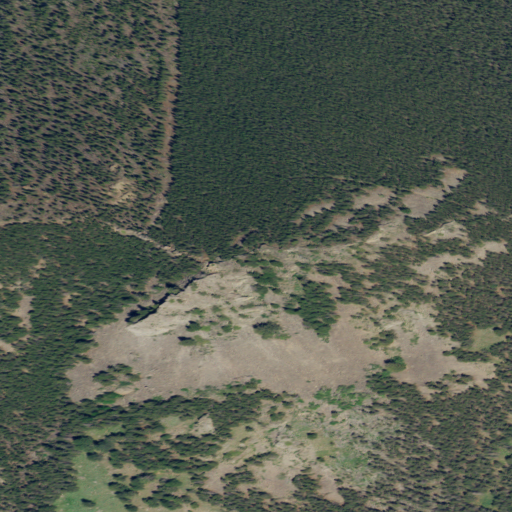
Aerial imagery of mountain in Montana named Mission Peak containing evergreen forest, shrub, and grassland